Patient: sex F, age 71
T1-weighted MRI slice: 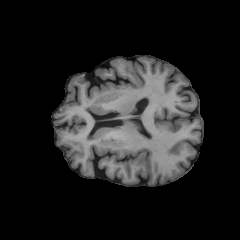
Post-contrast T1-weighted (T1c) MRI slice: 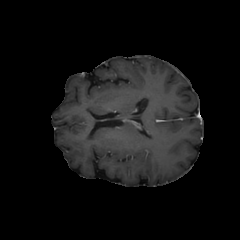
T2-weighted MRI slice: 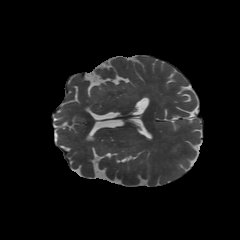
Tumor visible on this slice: no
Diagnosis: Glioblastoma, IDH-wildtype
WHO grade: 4